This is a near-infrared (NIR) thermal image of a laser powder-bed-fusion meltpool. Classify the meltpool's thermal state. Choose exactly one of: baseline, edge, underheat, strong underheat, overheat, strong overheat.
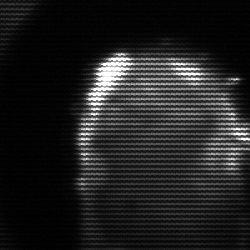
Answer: baseline